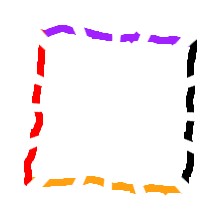
Shape: square